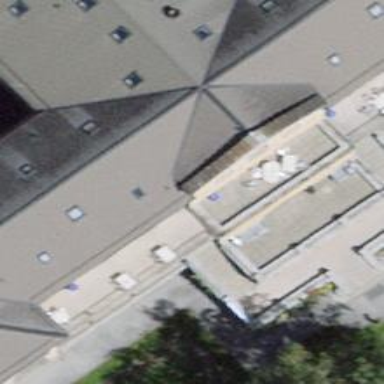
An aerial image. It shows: Library.